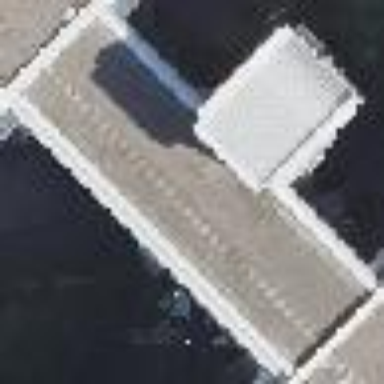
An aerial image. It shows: Office building with flat roof.